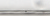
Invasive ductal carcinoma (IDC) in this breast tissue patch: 0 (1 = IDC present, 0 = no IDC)